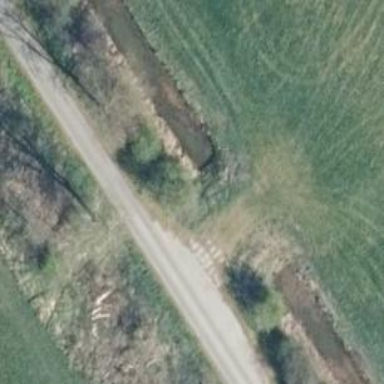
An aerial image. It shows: Culvert tunnel.